Brain MRI, t2w sequence, axial 2D slice.
Patient: age 32, sex F, weight 95 kg, height 1.95 m
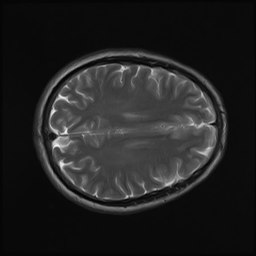